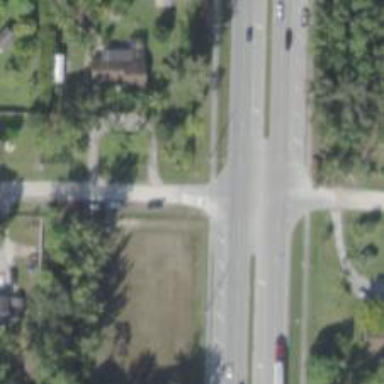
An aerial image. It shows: Road with stop sign.